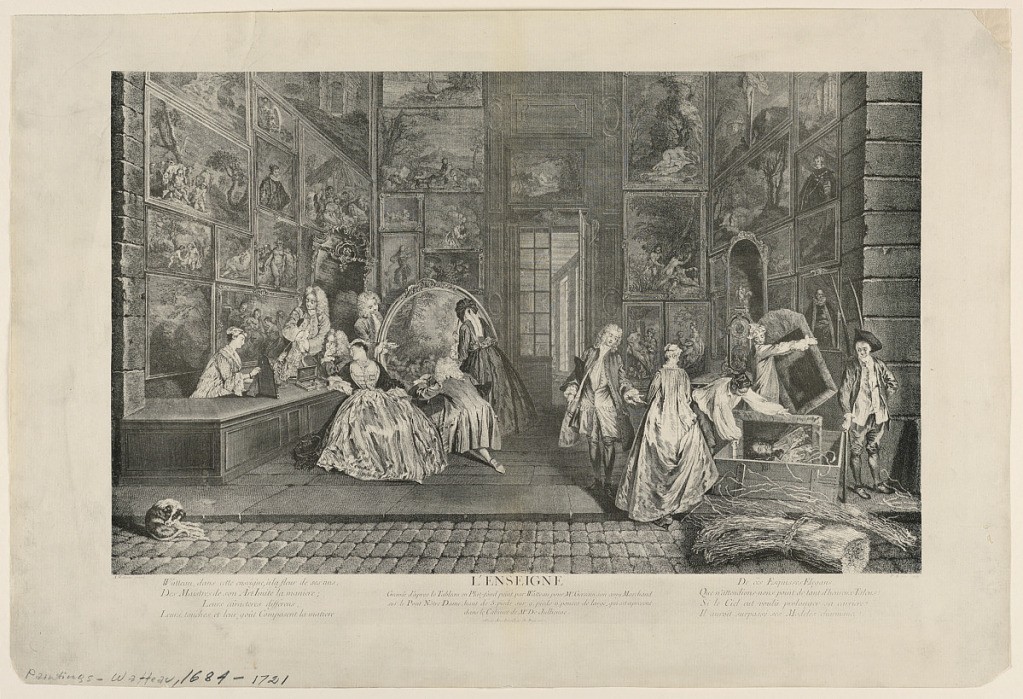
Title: L'Enseigne de Gersaint
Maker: Pierre-Alexandre Aveline, French, 1702–1760
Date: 1732
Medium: Engraving on paper
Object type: Print
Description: After the painting by Watteau for the dealer, Gersaint. Shop scene of a picture dealer, with figures examining and crafting pictures.